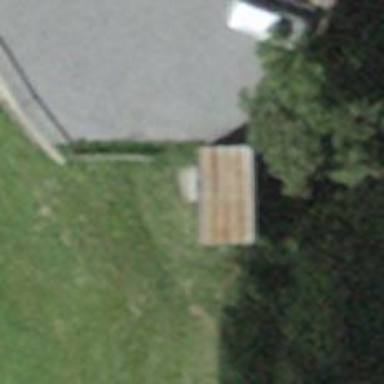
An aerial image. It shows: Bench.